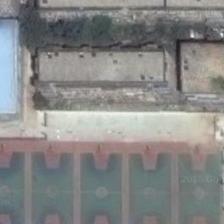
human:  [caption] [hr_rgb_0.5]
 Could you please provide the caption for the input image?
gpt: a row of basketball fields is next to several buildings .

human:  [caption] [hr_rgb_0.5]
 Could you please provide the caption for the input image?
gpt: several buildings are near a row of basketball fields .

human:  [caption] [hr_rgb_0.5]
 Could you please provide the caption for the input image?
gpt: five exactly same basketball courts stand side by side in this rectangular area .

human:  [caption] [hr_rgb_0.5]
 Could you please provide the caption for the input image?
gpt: a row of basketball field is next to several buildings .

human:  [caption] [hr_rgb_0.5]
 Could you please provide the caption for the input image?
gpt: a row of basketball fields is next to several buildings .